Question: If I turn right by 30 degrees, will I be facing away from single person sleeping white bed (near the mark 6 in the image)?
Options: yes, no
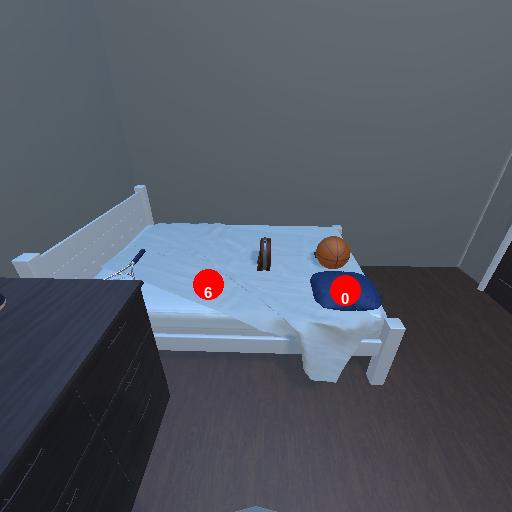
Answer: yes